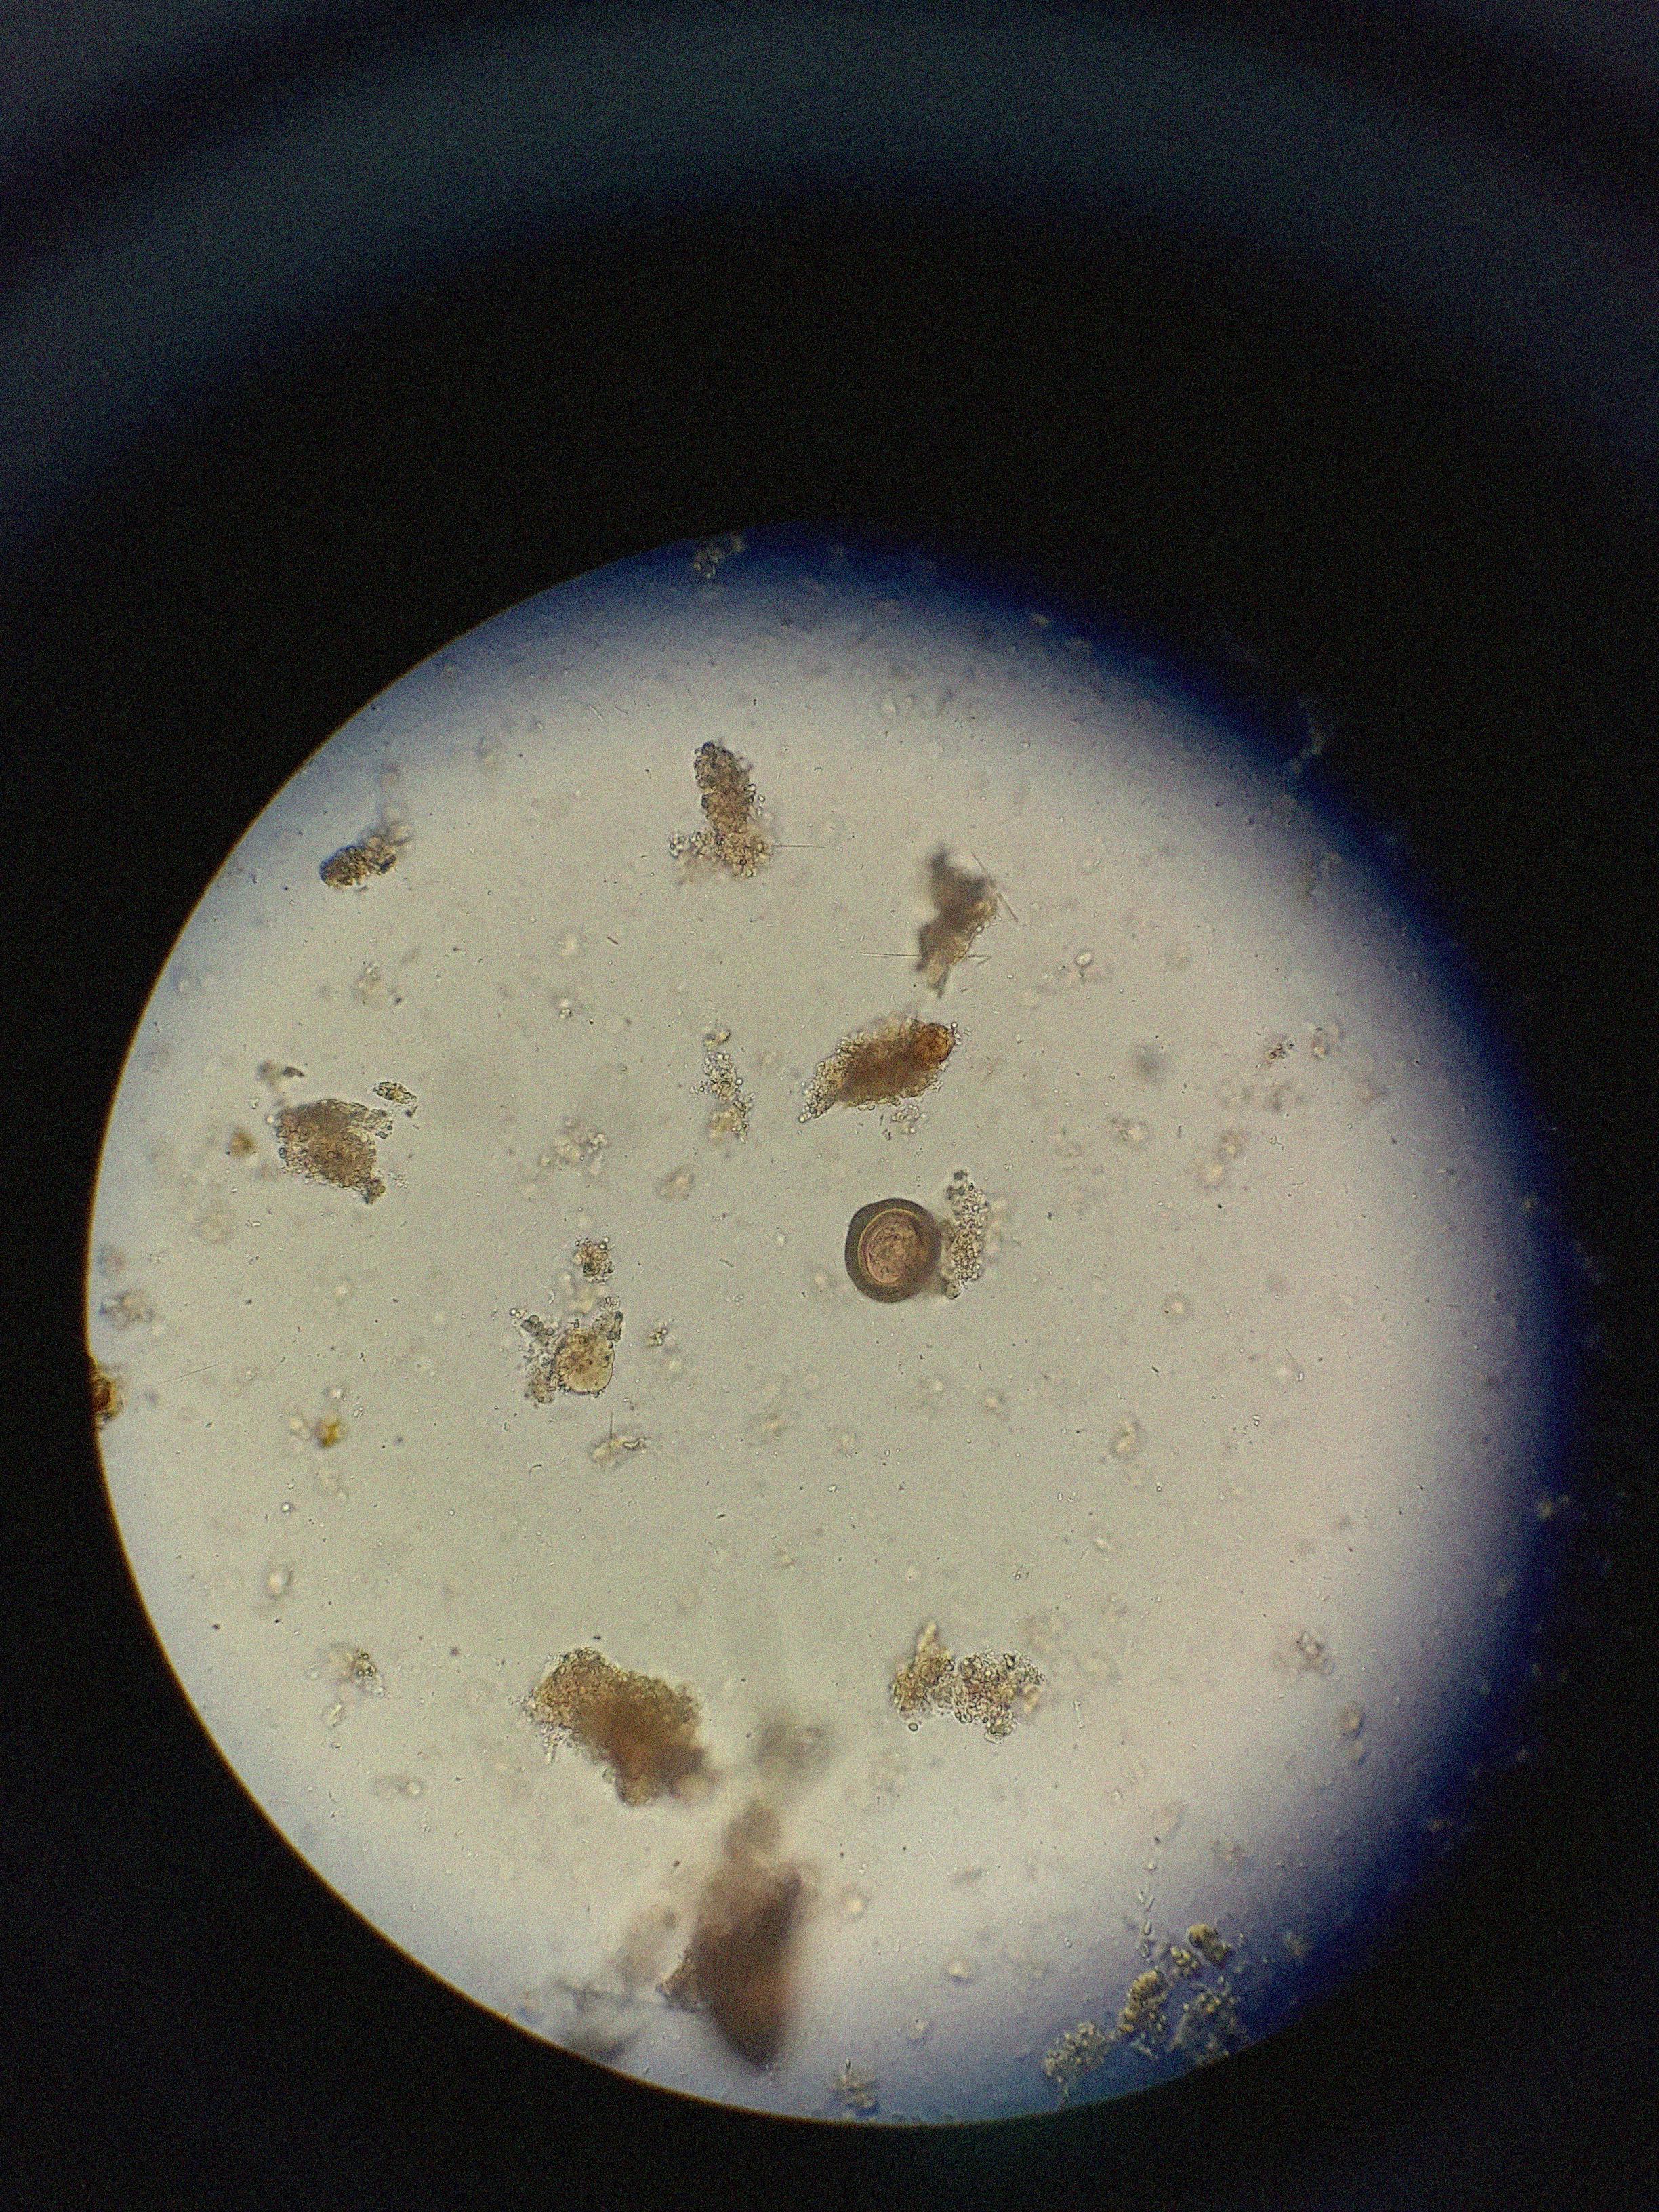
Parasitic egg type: Taenia spp. egg